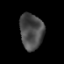
Tissue: prostate
Cell type: T cells
Senescence score: 0.1362
Nuclear area (px): 825
Mean DAPI intensity: 73.869